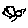
Label: bird